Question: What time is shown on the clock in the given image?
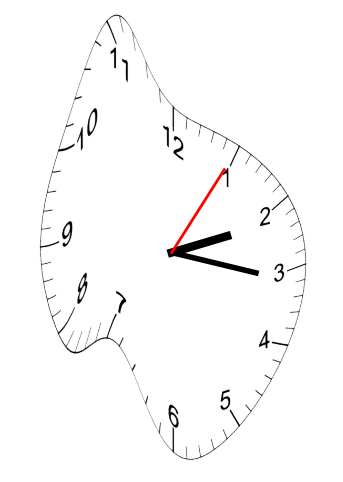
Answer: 02:16:05